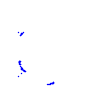
Particle: proton